Question: I'm trying to get stretching to work using Python 2.6.7 with Tkinter. I'd expect the below code to stretch the first button to the width of the second, but both buttons are only as wide as they need to be to fit their text.
'''
#!/usr/bin/python
from Tkinter import *
win = Frame()
win.grid(sticky=N+S+E+W)
inner_a = Frame(win)
inner_a.grid(row=0, column=0, sticky=N+E+W)
inner_b = Frame(win)
inner_b.grid(row=1, column=0, sticky=S+E+W)
Button(inner_a, text='1').grid(row=0, column=0, sticky=E+W)
Button(inner_b, text='Some long text').grid(row=0, column=0, sticky=E+W)
win.mainloop()
'''
By my understanding, the single column in 'win' will expand to the width of the largest thing it contains, ie the width of 'inner_b', and then the width of 'inner_a', and thence of the first button, will be that of the second button.
Actually, what happens is the below; the first button is only wide enough to contain "1", not as wide as the second button.

What do I need to do to get the first button to expand the size of the second?
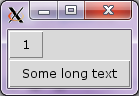
Answer: If you want widgets to line up in a grid, the first thing to do is make sure they have the same parent. This isn't strictly necessary if all the widgets are the same size or you are only using one column.
Another thing you need to do is give your column a weight. What is happening in your code is that the widget expanding to fill the column, but the column isn't expanding to fill the master. If you give it a weight of 1 it will. You ned to do something like 'inner_a.columnconfigure(1, weight=1)', and then do likewise for 'inner_b'.